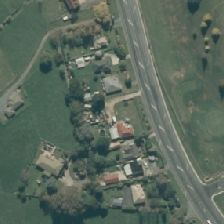
Land cover: urban_build_up